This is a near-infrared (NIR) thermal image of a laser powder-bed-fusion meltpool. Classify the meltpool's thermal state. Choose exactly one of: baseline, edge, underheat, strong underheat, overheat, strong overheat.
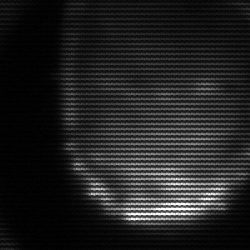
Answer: edge